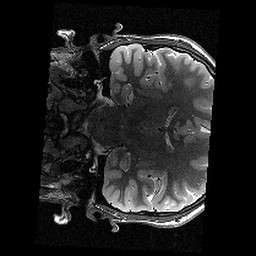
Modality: T2w
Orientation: coronal
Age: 13
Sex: male
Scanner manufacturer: siemens
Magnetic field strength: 3 T
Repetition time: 9.23 s
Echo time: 0.067 s